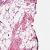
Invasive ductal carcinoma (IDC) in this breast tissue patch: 1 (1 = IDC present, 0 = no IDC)